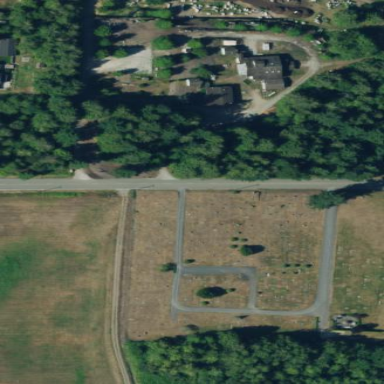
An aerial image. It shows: Cemetery.